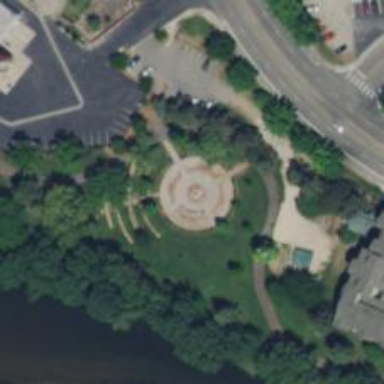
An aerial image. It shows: Memorial site with historic significance.